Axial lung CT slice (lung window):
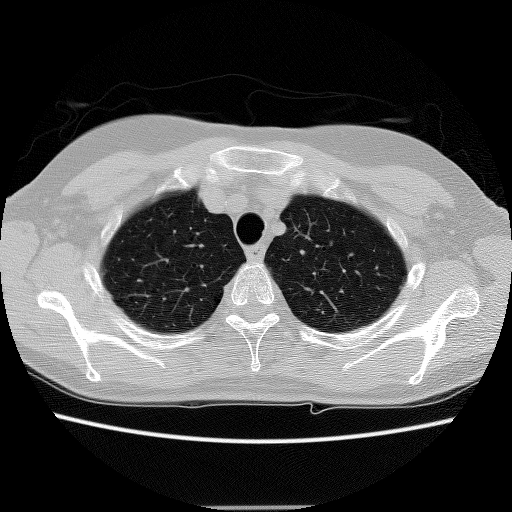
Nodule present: no